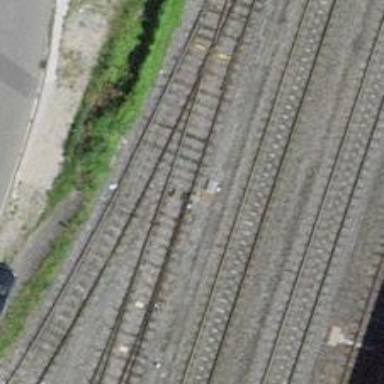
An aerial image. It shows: Siding railway track with electrified contact line.